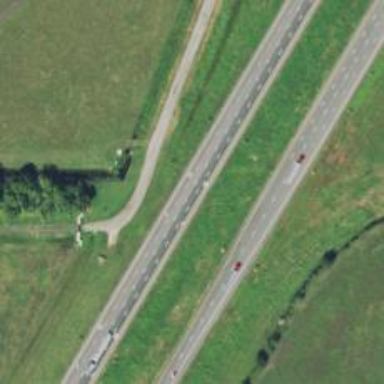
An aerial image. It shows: This image shows trunk highway that functions as expressway.